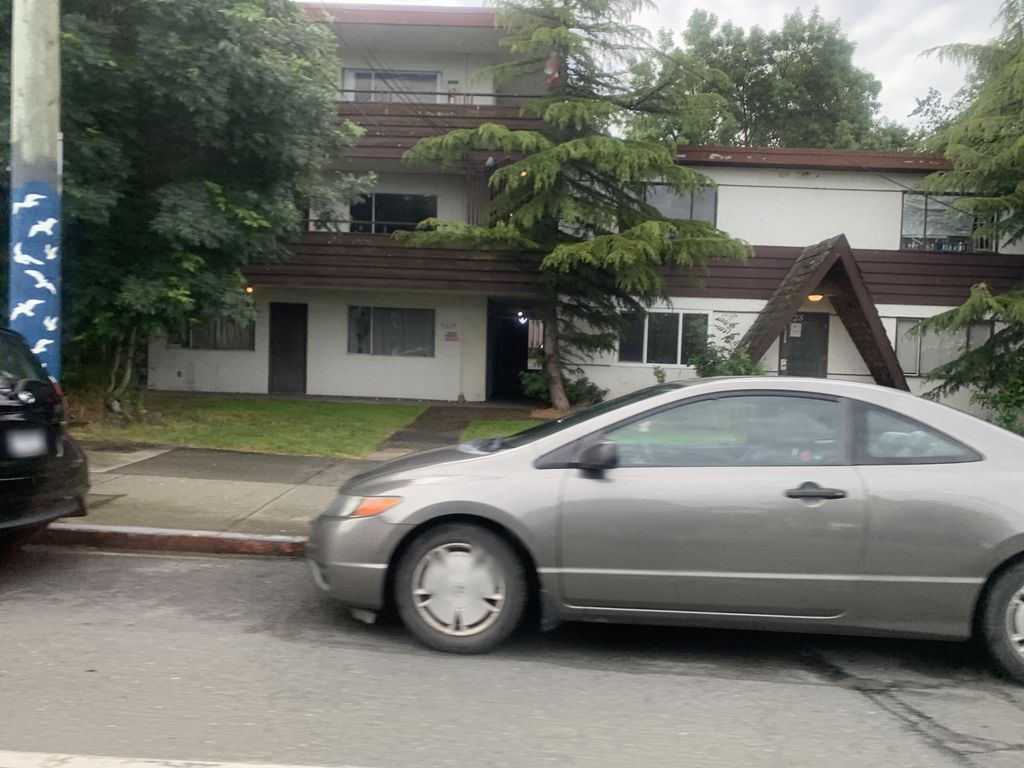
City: victoria